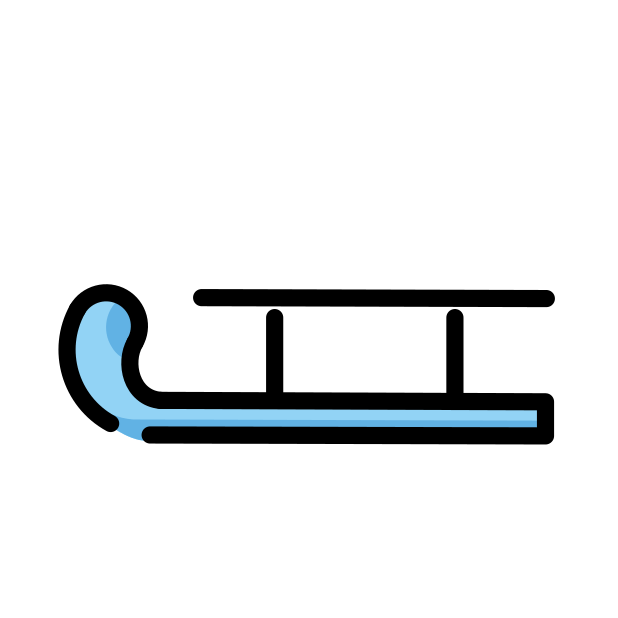
Emoji: 🛷
Name: sled
Unicode: 0x1f6f7